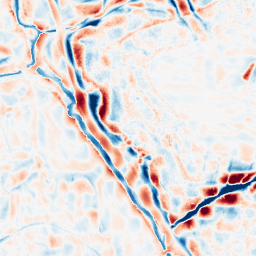
Category: wavelet
Decomposition family: wavelet_biorthogonal
Decomposition parameters: wavelet: bior4.4
level: 4
Upsampling method: bicubic_16x
Upsampling parameters: scale: 16
Upsampling scale: 16